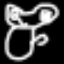
Label: frog